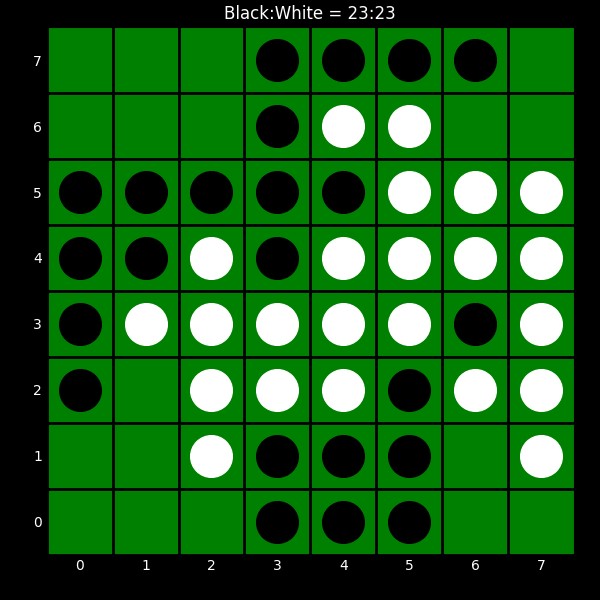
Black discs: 23
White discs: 23